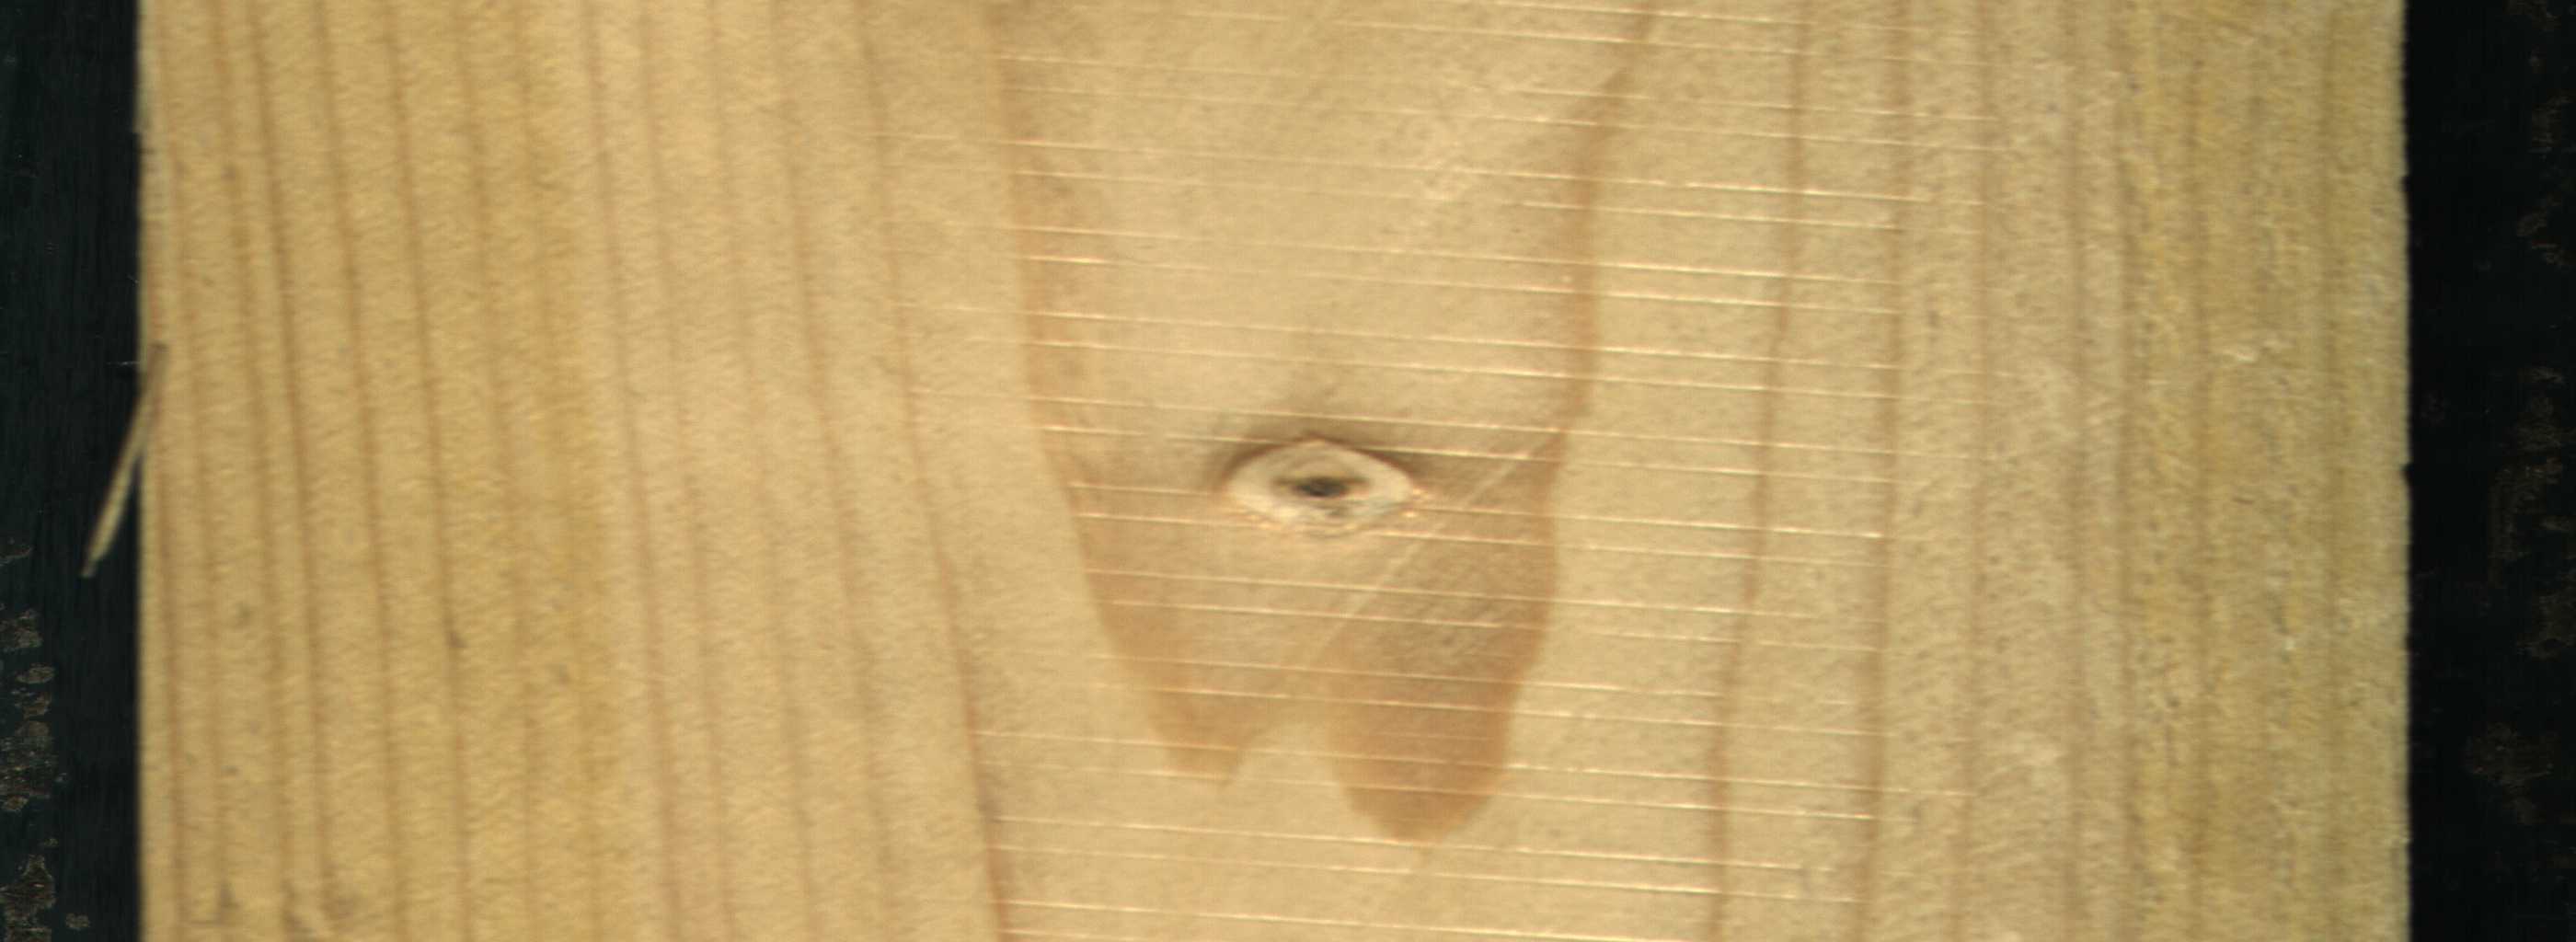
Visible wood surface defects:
Live_Knot